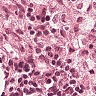
Metastatic tissue present: no